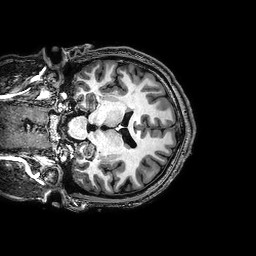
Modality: T1w
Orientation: coronal
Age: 24
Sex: male
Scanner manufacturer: philips
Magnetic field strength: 3 T
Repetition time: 0.00827 s
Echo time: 0.00379 s